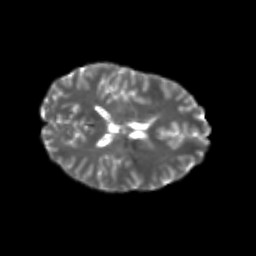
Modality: T2w
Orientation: axial
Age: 24
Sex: female
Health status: healthy
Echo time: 0.074 s